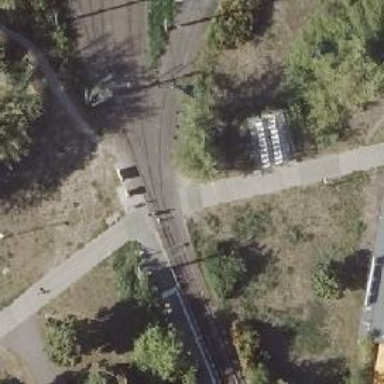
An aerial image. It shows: Railway switch with the turnout pointing to the right.